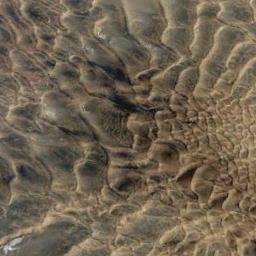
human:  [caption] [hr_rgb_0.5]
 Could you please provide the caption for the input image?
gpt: This is a yellow desert which is like bark with wavy stripes .

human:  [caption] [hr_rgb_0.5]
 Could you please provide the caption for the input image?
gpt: The desert has yellow sand and some trellis dunes .

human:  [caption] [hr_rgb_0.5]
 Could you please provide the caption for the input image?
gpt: There are many lines in the desert .

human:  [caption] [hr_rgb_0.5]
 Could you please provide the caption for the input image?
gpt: The desert is with half of black sand and half of yellow sand .

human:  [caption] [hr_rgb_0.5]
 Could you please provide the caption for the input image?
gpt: A desert with a wind-erosion landform .